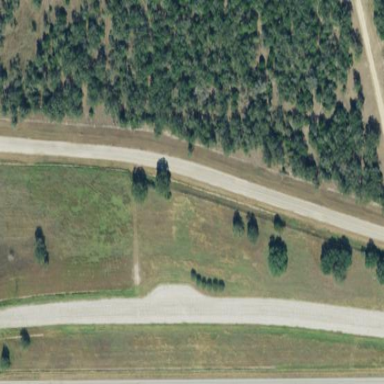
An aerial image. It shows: Rest area along the road.